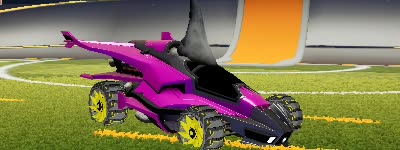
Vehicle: aftershock